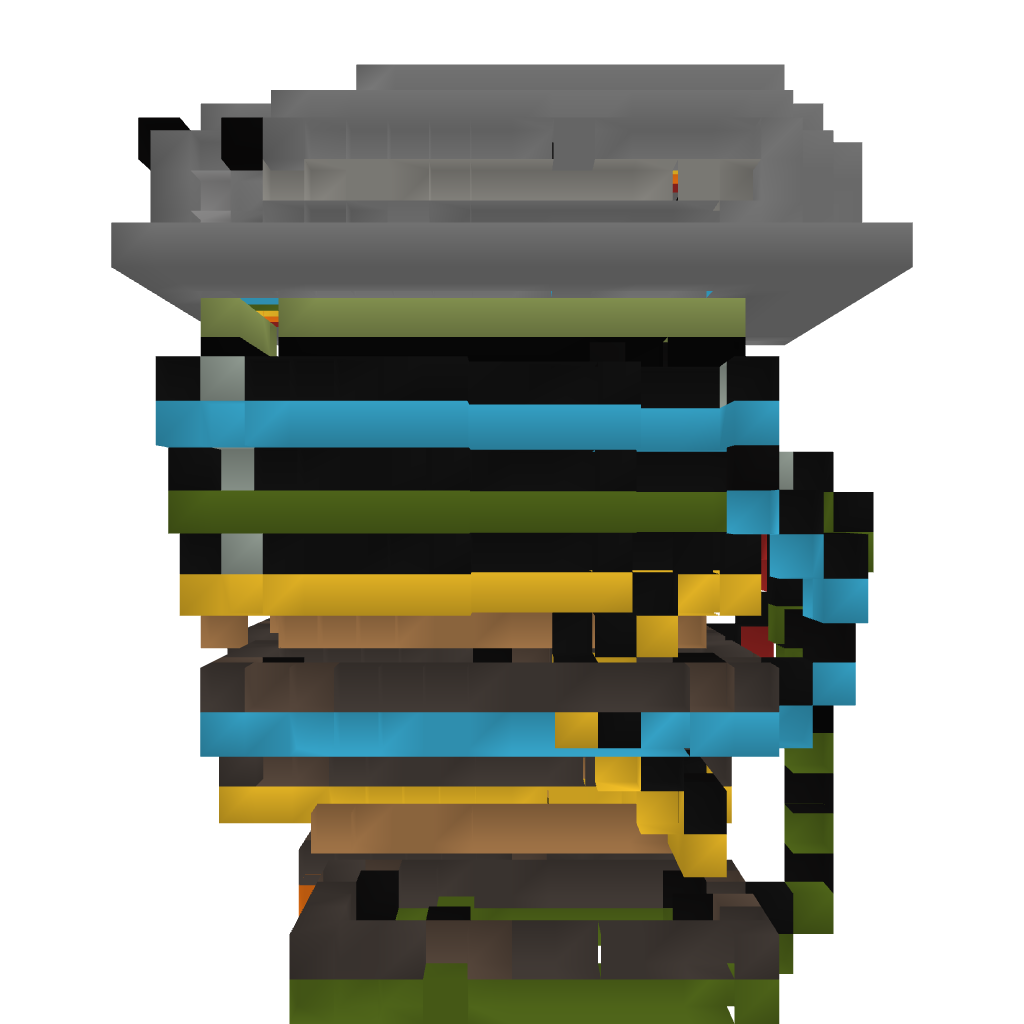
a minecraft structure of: Rainbow Run 5 Lane